【题型】填空题　【知识点】解析几何　【难度】hard
已知$O$为$\triangle ABC$的外接圆圆心，且$\overrightarrow{AO} \cdot \overrightarrow{BC} = 1$，$|\overrightarrow{BC}| = 1$。设实数$\lambda, \mu$满足$\overrightarrow{AO} = \lambda \overrightarrow{AB} + \mu \overrightarrow{AC}$，则$\frac{2\lambda}{2\mu - 1}$的取值范围为\underline{\quad\quad}。
【解答】
\vspace{1em}

\textbf{【答案】} $(-3,-1)$

\vspace{1em}

\textbf{【解析】} 由题可得，以$BC$的中点$M$为原点，$BC$方向为$x$轴，$BC$的中垂线为$y$轴，建立如图所示平面直角坐标系：

因为$|\overrightarrow{BC}| = 1$，所以$B\left(-\frac{1}{2},0\right)$，$C\left(\frac{1}{2},0\right)$，记圆心$O(0,m)$，半径为$r$，

所以圆$O$的方程为$x^2 + (y - m)^2 = \frac{1}{4} + m^2$，$r^2 = \frac{1}{4} + m^2$，

不妨设$A(r\cos\theta, m + r\sin\theta)$，所以$\overrightarrow{AO} = (-r\cos\theta, -r\sin\theta)$，$\overrightarrow{BC} = (1,0)$，

$\overrightarrow{AB} = \left(-\frac{1}{2} - r\cos\theta, -m - r\sin\theta\right)$，$\overrightarrow{AC} = \left(\frac{1}{2} - r\cos\theta, -m - r\sin\theta\right)$，

因为$\overrightarrow{AO} \cdot \overrightarrow{BC} = 1$，所以$r\cos\theta = -1$，

因为$\overrightarrow{AO} = \lambda \overrightarrow{AB} + \mu \overrightarrow{AC}$，

所以$(-r\cos\theta, -r\sin\theta) = \lambda\left(-\frac{1}{2} - r\cos\theta, -m - r\sin\theta\right) + \mu\left(\frac{1}{2} - r\cos\theta, -m - r\sin\theta\right)$，

所以可得
\[
\begin{cases}
-r\cos\theta = -\frac{\lambda}{2} - r\lambda\cos\theta + \frac{\mu}{2} - r\mu\cos\theta \\
-r\sin\theta = -m\lambda - r\lambda\sin\theta - m\mu - r\mu\sin\theta
\end{cases},
\]

将$r\cos\theta = -1$代入上式可得$2 = \lambda + 3\mu$，$r\sin\theta = \frac{m(\lambda + \mu)}{1 - (\lambda + \mu)}$ ①，

因为$r^2 = \frac{1}{4} + m^2$，$r\cos\theta = -1$ ②，

将①的平方和②的平方相加可得：$r^2 = m^2\left[\frac{\lambda + \mu}{1 - (\lambda + \mu)}\right]^2 + 1$，

所以$\frac{r^2 - 1}{m^2} = \left[\frac{\lambda + \mu}{1 - (\lambda + \mu)}\right]^2 = \frac{m^2 - \frac{3}{4}}{m^2} = 1 - \frac{3}{4m^2} \in [0,1)$，

所以$-1 < \frac{\lambda + \mu}{1 - (\lambda + \mu)} < 1$，

将$2 = \lambda + 3\mu$带入可得，$-1 < \frac{2 - 2\mu}{2\mu - 1} < 1$，即$-1 < \frac{1}{2\mu - 1} - 1 < 1$，

即$0 < \frac{1}{2\mu - 1} < 2$，所以$\frac{2\lambda}{2\mu - 1} = \frac{4 - 6\mu}{2\mu - 1} = \frac{1}{2\mu - 1} - 3 \in (-3,-1)$，

所以$\frac{2\lambda}{2\mu - 1}$的取值范围为$(-3,-1)$。

故答案为：$\boldsymbol{(-3,-1)}$。
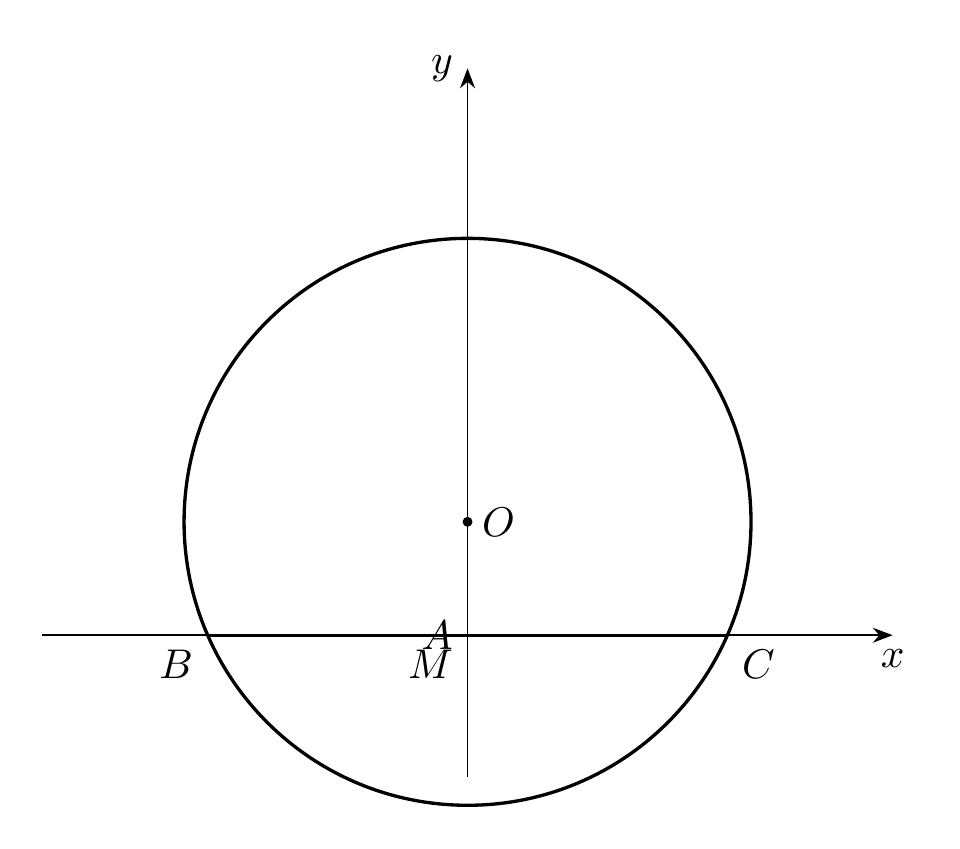